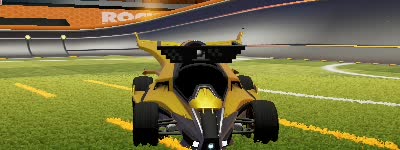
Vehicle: aftershock